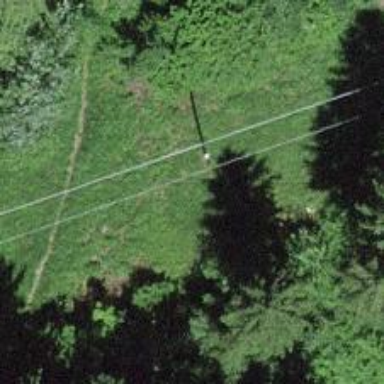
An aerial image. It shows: Power pole.